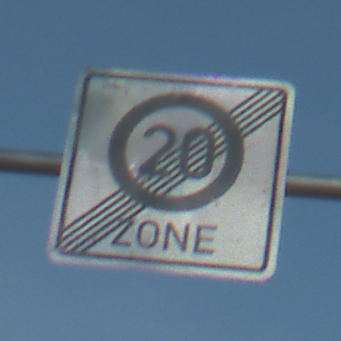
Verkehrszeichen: EndeZone20
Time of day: MorningAfternoon
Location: Outdoor (Suburban)
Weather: Clear
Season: NotSpecified
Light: Natural